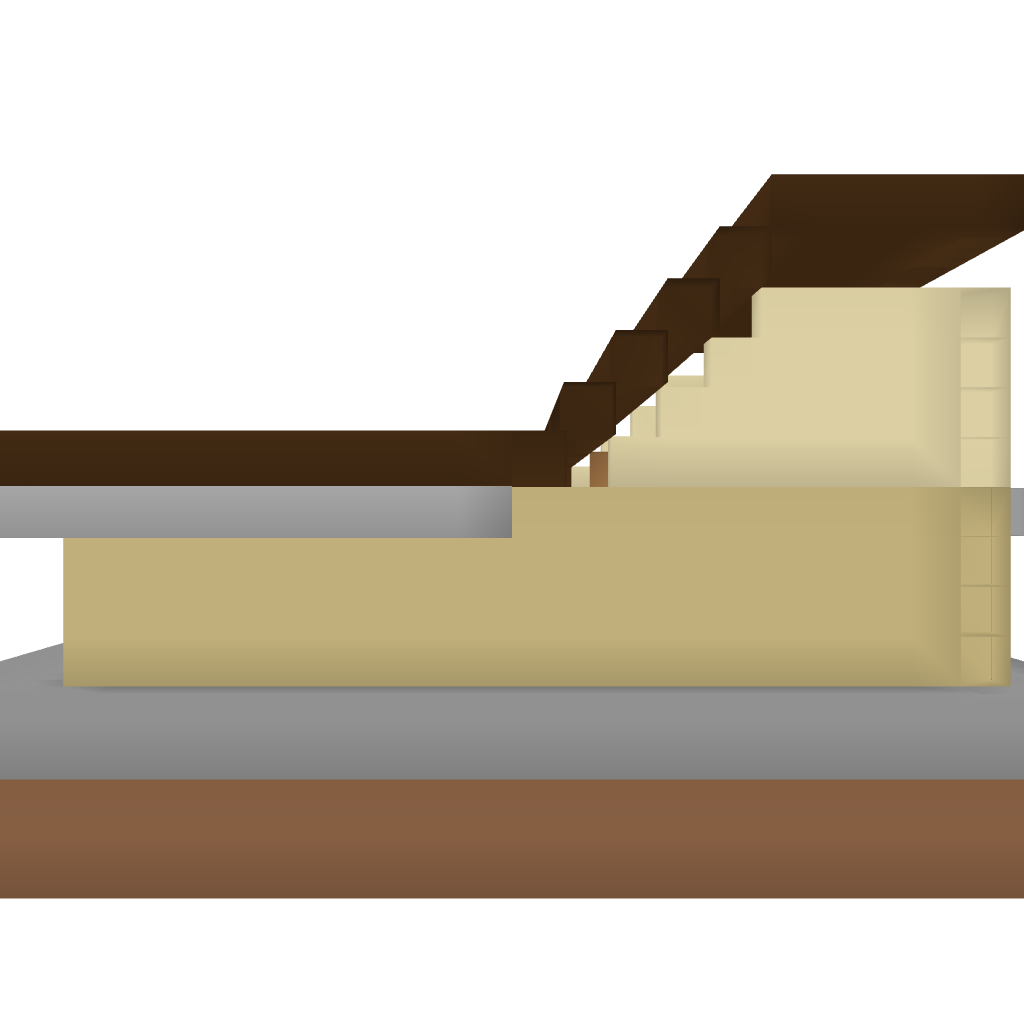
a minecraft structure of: Modern House 001